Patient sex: F
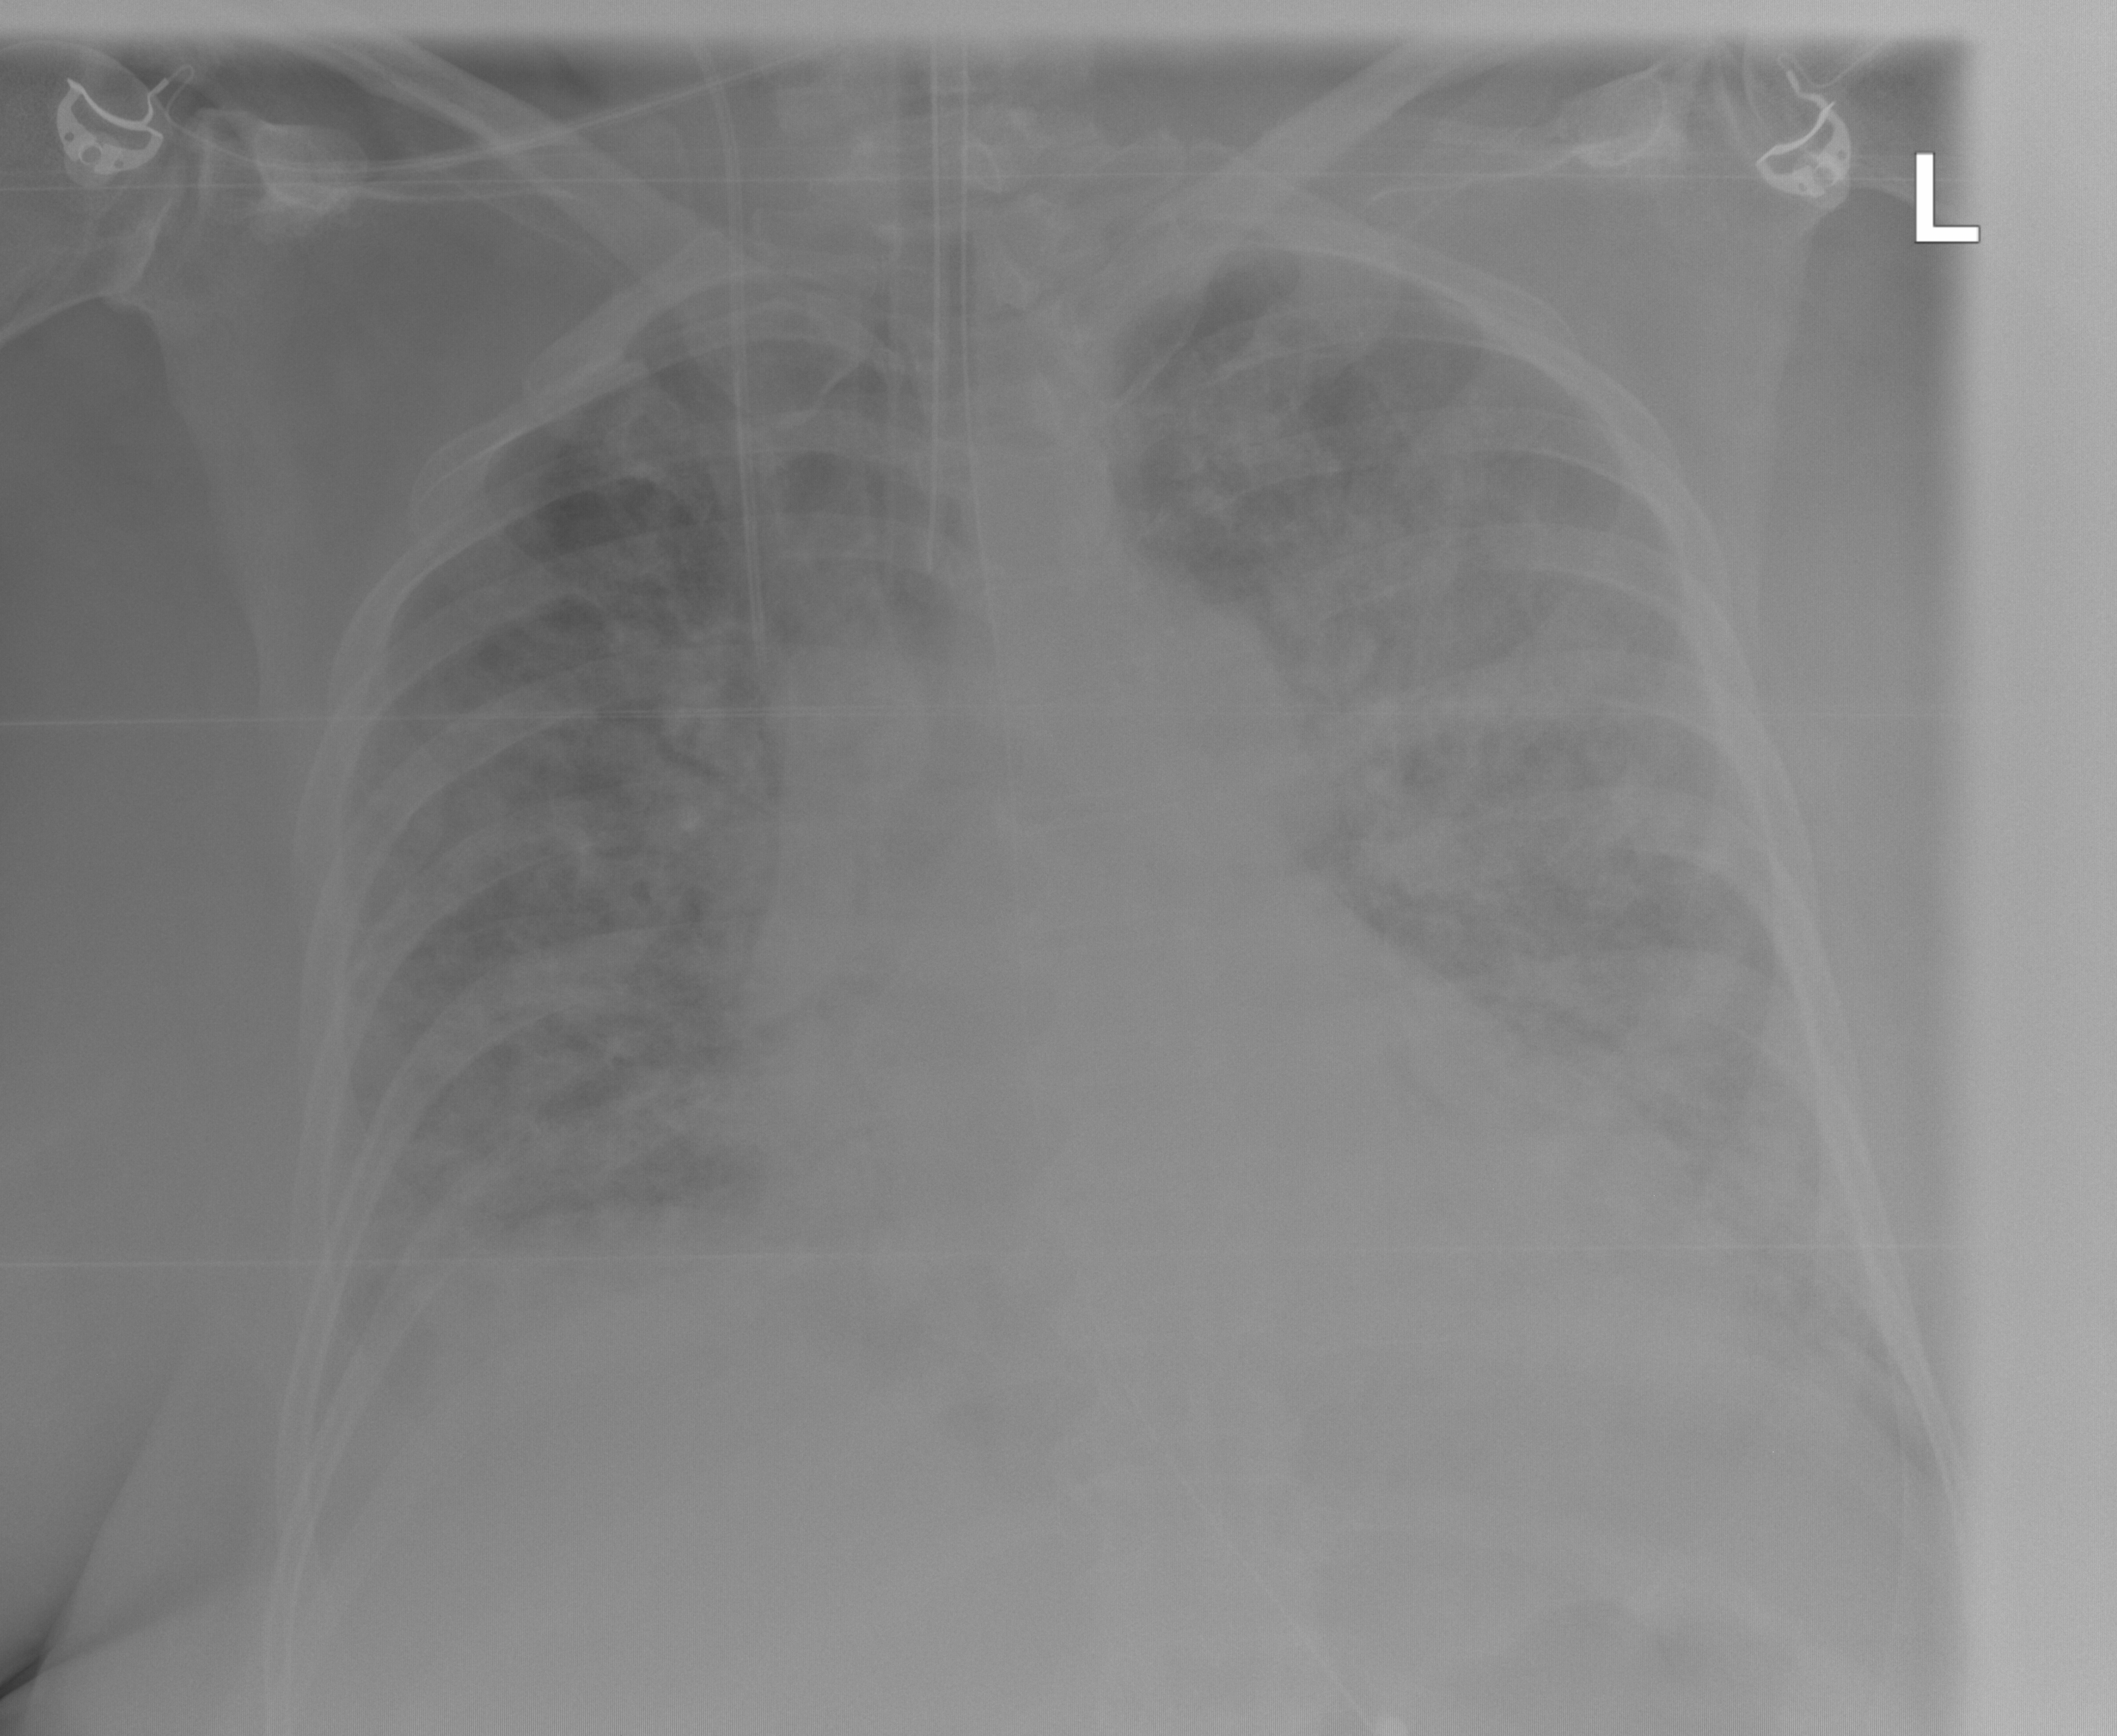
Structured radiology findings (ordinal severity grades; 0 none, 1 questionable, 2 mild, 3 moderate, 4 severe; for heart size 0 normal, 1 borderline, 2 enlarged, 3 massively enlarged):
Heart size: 0
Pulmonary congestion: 0
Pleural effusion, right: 1
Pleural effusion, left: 0
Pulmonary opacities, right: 3
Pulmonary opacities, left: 4
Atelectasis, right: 2
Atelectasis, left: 3